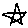
Label: star